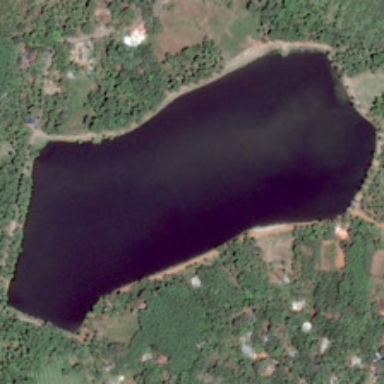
Many green trees are around an irregular pond .